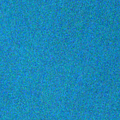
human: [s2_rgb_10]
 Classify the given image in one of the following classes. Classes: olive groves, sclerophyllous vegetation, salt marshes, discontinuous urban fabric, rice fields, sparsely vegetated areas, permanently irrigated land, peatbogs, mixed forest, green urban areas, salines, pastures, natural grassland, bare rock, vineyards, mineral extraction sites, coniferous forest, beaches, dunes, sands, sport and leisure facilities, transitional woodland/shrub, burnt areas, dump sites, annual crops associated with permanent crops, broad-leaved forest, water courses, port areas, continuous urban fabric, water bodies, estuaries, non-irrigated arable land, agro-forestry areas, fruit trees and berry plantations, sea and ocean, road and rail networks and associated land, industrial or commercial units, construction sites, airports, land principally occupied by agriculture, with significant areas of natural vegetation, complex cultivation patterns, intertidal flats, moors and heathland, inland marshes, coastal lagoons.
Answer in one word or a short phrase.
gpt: sea and ocean